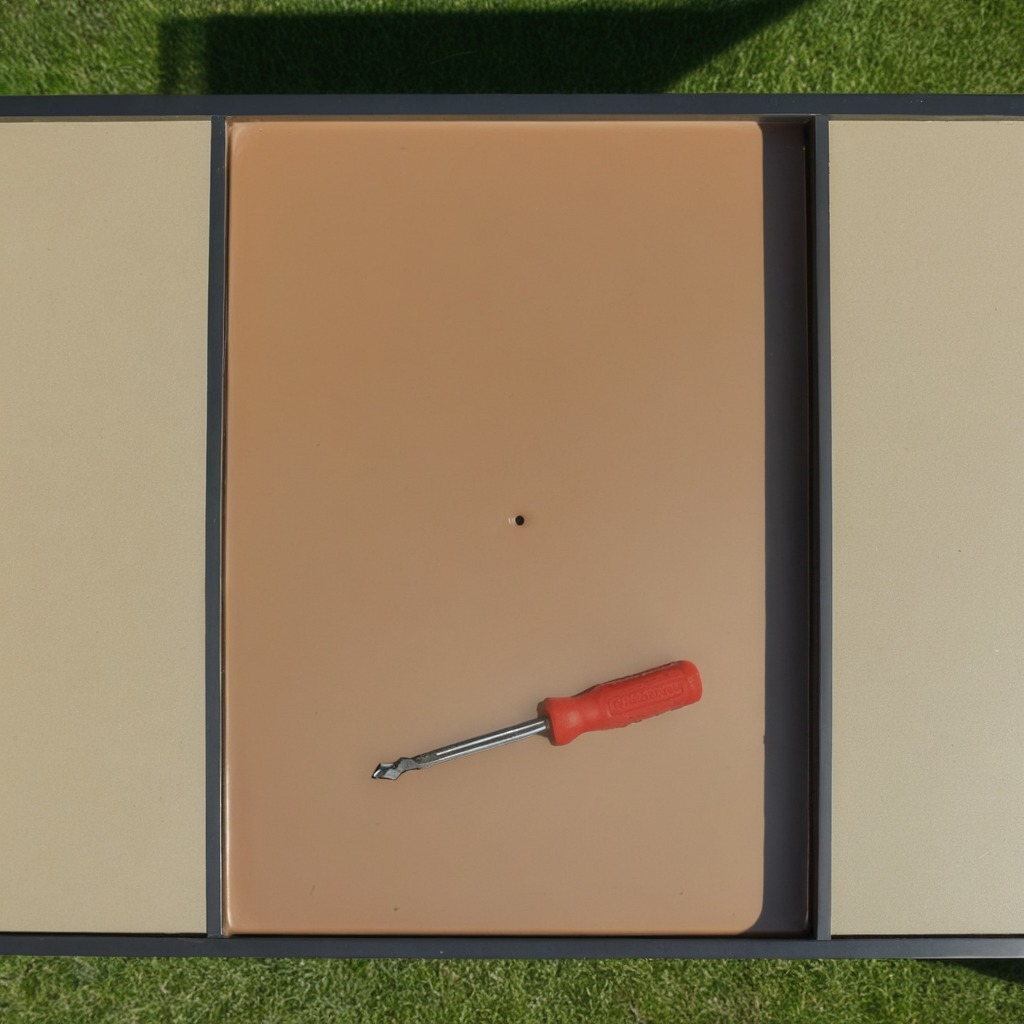
A screwdriver is lying on a clean utility table in a temporary outdoor tool station afternoon light present textured surface.